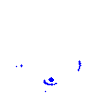
Particle: electron